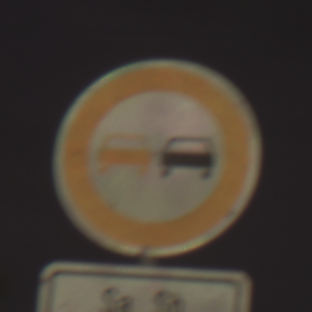
Verkehrszeichen: Ueberholverbot
Zusatzzeichen unten: ZeitangabenMitBeschraenkungAufWochentage9
Umgebung: Outdoor, Suburban
Tageszeit: Night
Wetter: PartlyCloudy
Licht: Artificial
Jahreszeit: NotSpecified
Kontrast: HighContrast